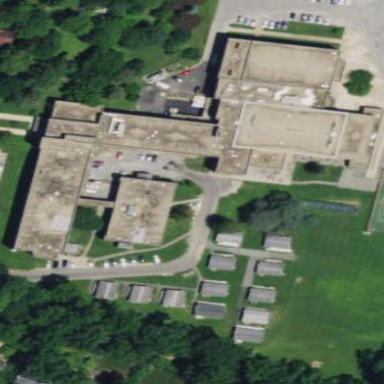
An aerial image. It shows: School building.